Interaction volume radius: 5 \u00c5
Interaction volume height: 15 \u00c5
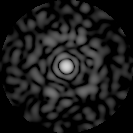
Disorder parameter: 0.8743